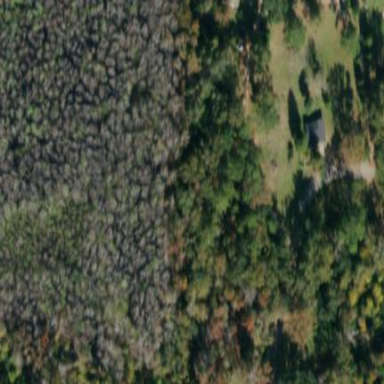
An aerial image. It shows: Serene woodland landscape.